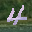
Label: 4